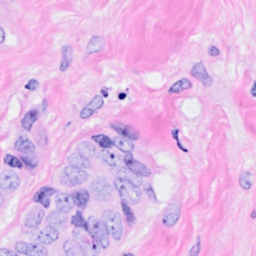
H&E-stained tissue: Breast